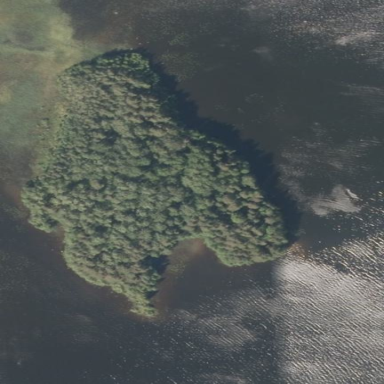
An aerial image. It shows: Island.